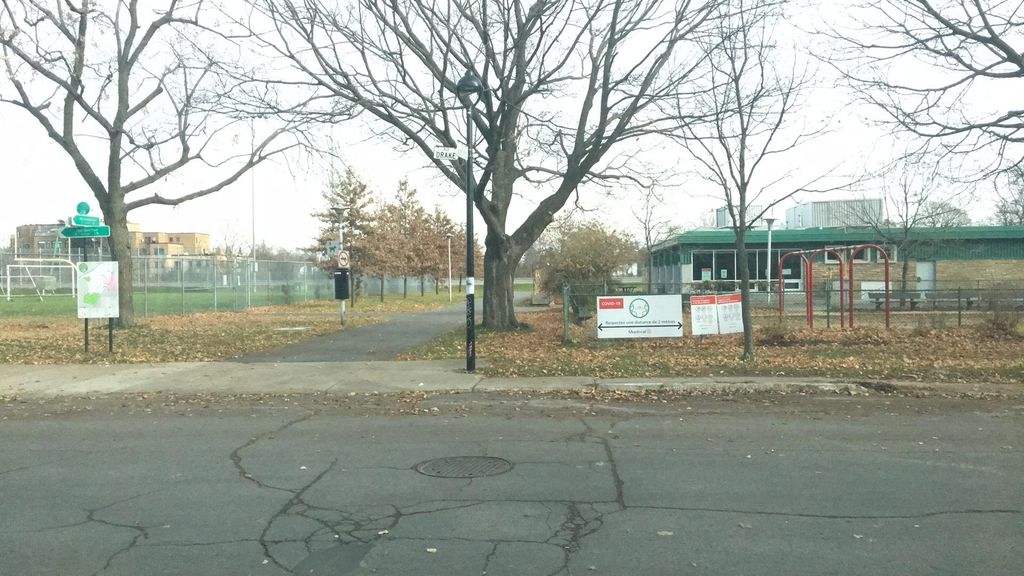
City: montreal